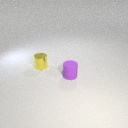
small purple rubber cylinder to the right of small yellow metal cylinder